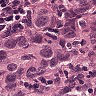
Metastatic tissue present: yes